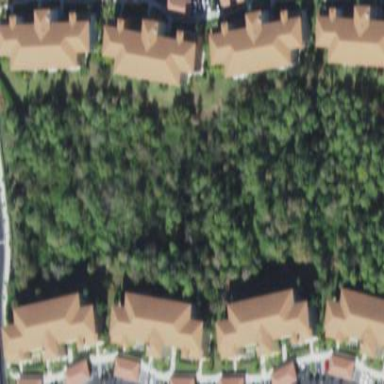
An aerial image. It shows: Condominium within residential area.